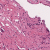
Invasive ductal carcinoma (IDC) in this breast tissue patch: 1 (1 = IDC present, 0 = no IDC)